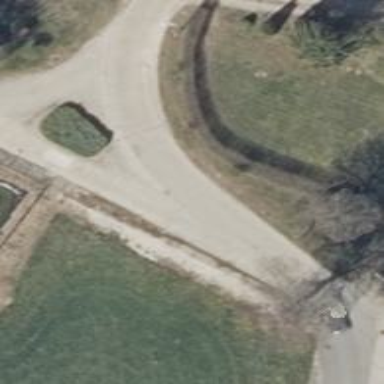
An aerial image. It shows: Tertiary road.